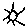
Label: sun